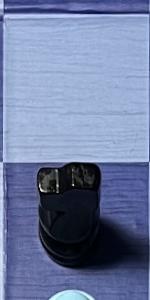
Label: Knight_Black